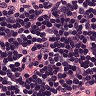
Metastatic tissue present: no